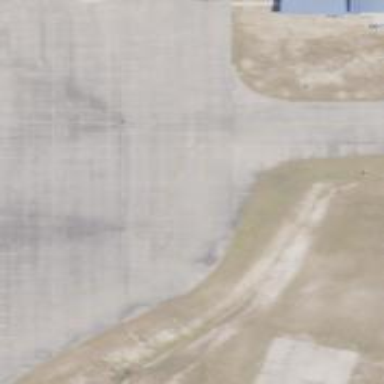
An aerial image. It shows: View of taxiway at the airport.